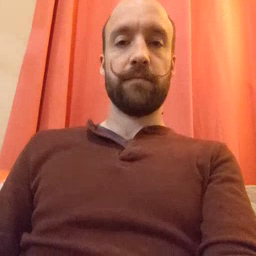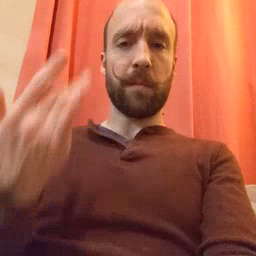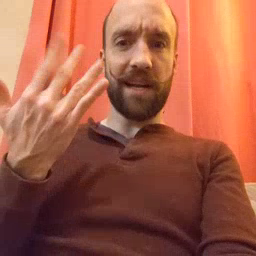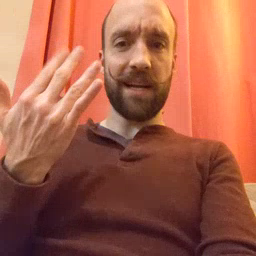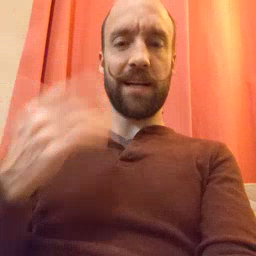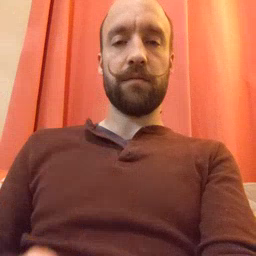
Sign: wait